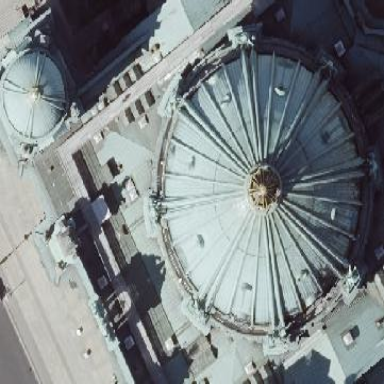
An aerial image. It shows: Building part with dome-shaped roof.